Current action and preconditions to check: trajectory_clear

Your task: For each precondition in the list above, predict whether it will hold at this action.

Consider the current scene as observed from the mobile robot's camera, and analyze the predicted future states of all dynamic agents (e.g., people, animals, vehicles, or any moving entities) within the NEXT SECOND.

IMPORTANT: Only answer "very likely" if you are absolutely certain—based on strong, clear evidence—that a dynamic agent will violate the precondition in the predicted future state. Do NOT answer "very likely" for unlikely, ambiguous, or low-probability risks.

Ask yourself for each precondition: Is there a high probability, with clear and convincing evidence, that the predicted future states of any dynamic agent will interfere with the predicted future state of the currently executing action within the NEXT SECOND, causing that precondition to fail?

Assess the risk level based on these predictions. Use "likely" or "very likely" if motions create a clear risk of interference.

Use "neutral" or "improbable" if agents are nearby but their predicted paths are clearly diverging or non-conflicting.

Failure Risk Categories: "very improbable", "improbable", "neutral", "likely", "very likely"

Answer Format: Output ONLY the probability_of_failure value from these categories: "very improbable", "improbable", "neutral", "likely", "very likely"

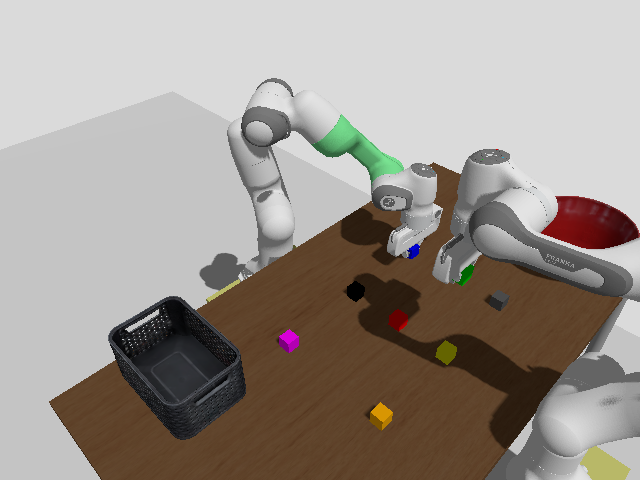

Answer: very improbable